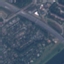
Land use / land cover class: Highway